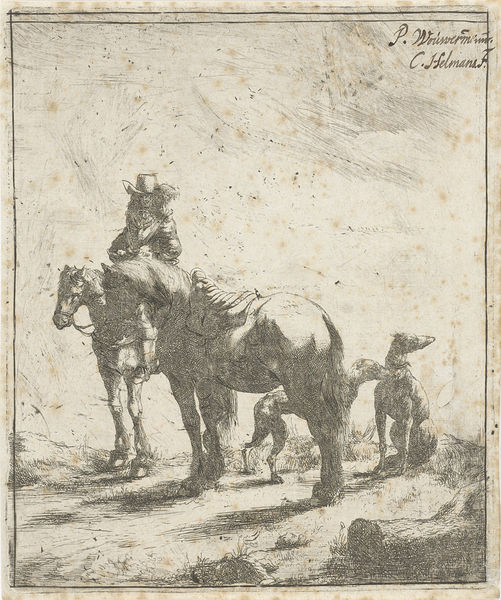
Titel: Ruiter met twee paarden en twee honden
Künstler: Cornelis A. Hellemans
Standort: Amsterdam
Institution: Rijksmuseum
Schlagwörter: chavalle